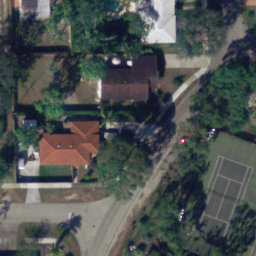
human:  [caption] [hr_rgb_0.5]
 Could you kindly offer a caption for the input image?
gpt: There is a small tennis court and surrounded by some plants .

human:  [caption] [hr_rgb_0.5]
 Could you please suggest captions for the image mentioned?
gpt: A tennis court is surrounded by some trees and some houses beside .

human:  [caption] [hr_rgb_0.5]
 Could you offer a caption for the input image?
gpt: There is a tennis court surrounded by some trees and some houses beside .

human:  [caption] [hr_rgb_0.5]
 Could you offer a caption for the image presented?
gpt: A small tennis court with some plants surrounded .

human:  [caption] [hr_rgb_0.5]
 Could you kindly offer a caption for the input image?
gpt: There is a small tennis court and surrounded by some plants and some houses beside .